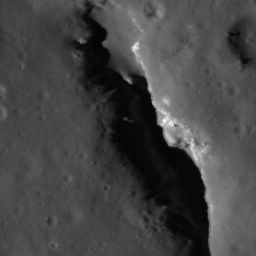
Pit: Copernicus 18
Host crater: Copernicus
Host type: impact_melt
Lunar coordinates: latitude 10.293, longitude 339.598